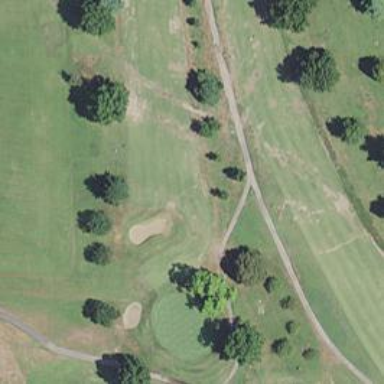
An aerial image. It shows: Path for both roads and golfers.